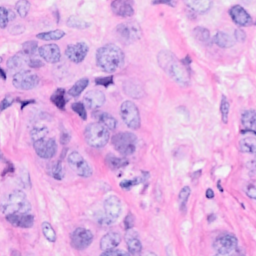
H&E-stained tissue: Breast